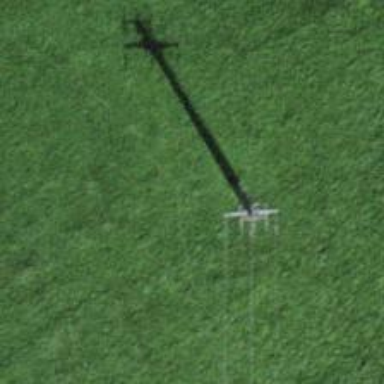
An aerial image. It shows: Power pole.